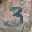
Label: 3